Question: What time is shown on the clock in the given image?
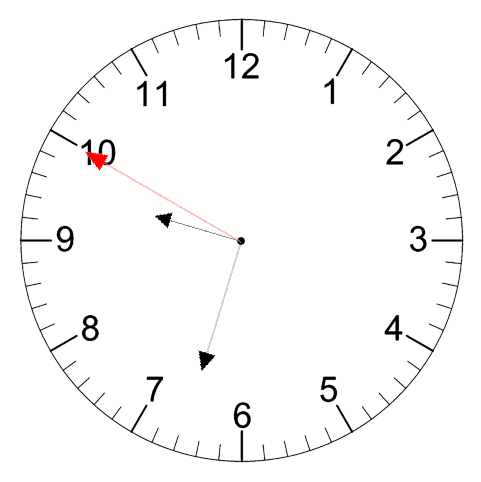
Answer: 09:32:50